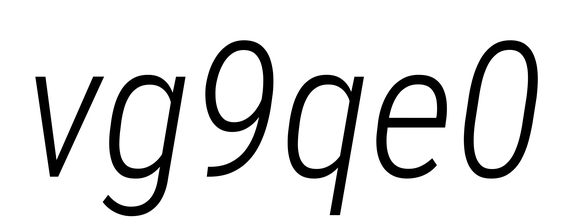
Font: Roboto-Italic_Condensed_Light_Italic